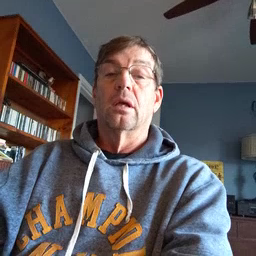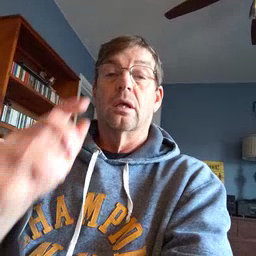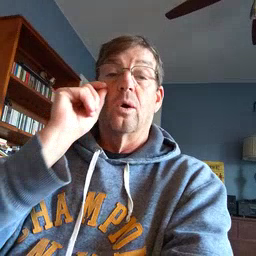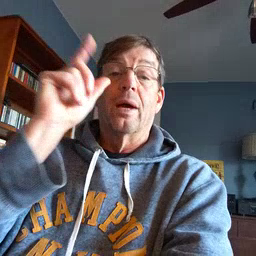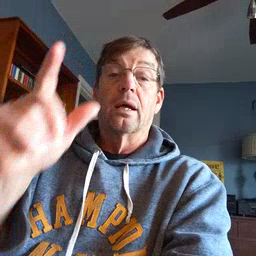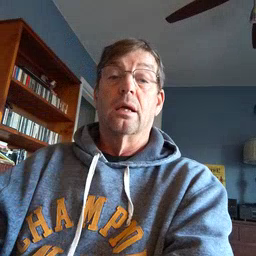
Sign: awake